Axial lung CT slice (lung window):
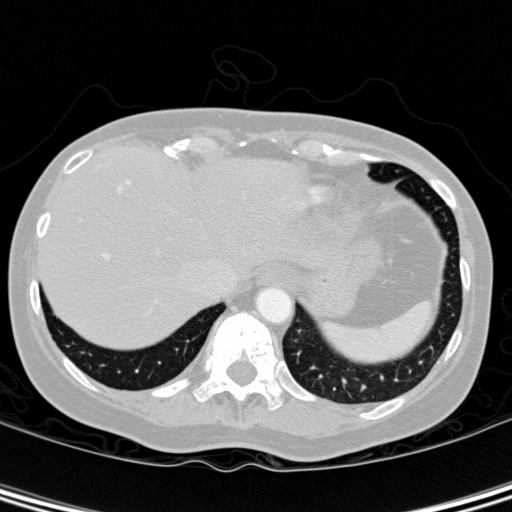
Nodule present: no